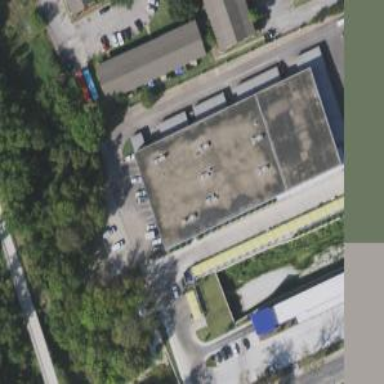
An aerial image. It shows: Warehouse building.